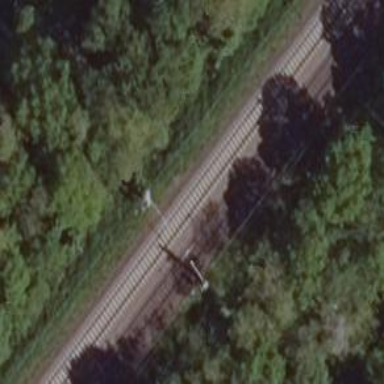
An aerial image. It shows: Railway milestone with catenary mast.